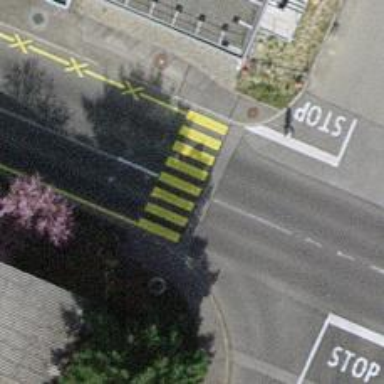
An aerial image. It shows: Marked road crossing.